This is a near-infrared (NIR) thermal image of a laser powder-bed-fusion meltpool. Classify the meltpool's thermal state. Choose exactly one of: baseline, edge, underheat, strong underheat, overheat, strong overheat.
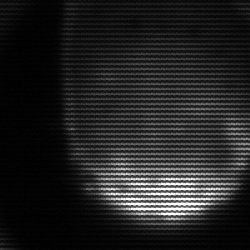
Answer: edge